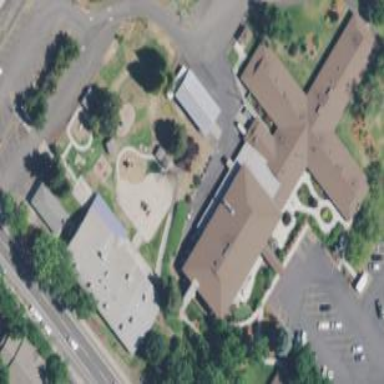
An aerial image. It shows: Nursing home building.